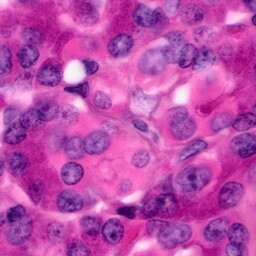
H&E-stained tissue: Pancreatic